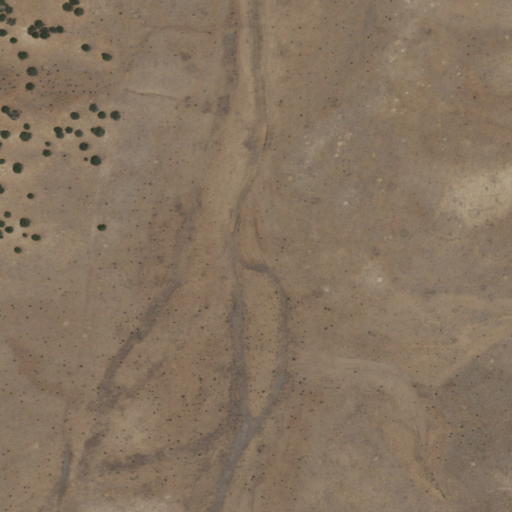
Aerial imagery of valley in New Mexico named Chavez Draw containing shrub and grassland